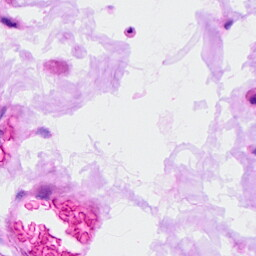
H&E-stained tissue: Ovarian